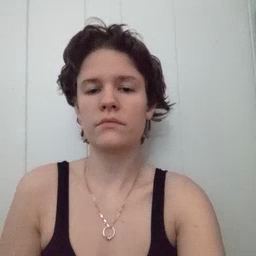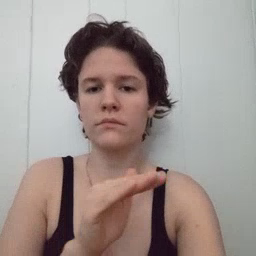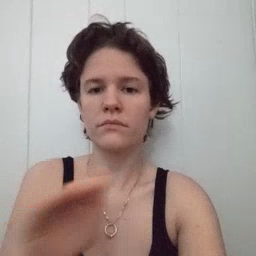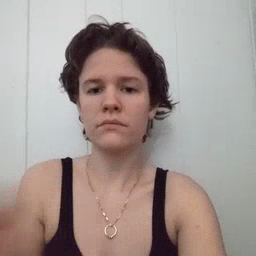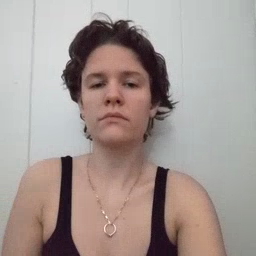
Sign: clean